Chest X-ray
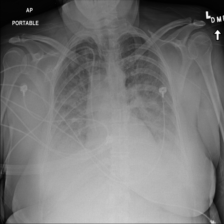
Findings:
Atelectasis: negative
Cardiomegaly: negative
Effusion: positive
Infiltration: positive
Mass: negative
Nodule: negative
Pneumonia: negative
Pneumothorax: negative
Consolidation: negative
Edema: positive
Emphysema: negative
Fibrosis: negative
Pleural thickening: negative
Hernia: negative